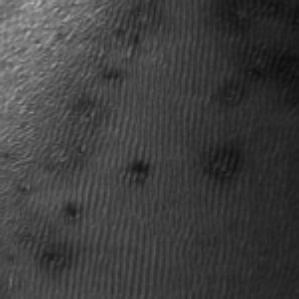
Label: frost